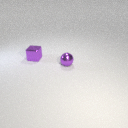
small purple metal sphere to the right of small purple metal cube